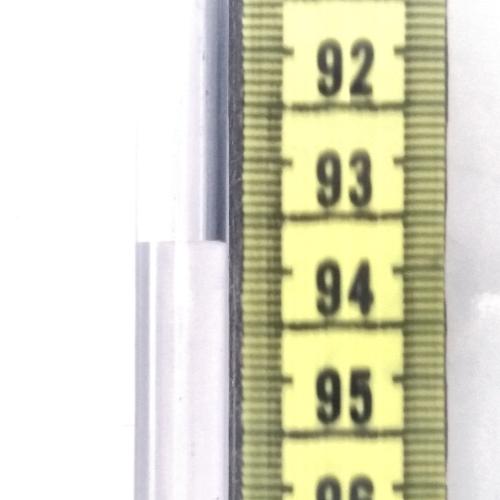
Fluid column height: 93.7 cm